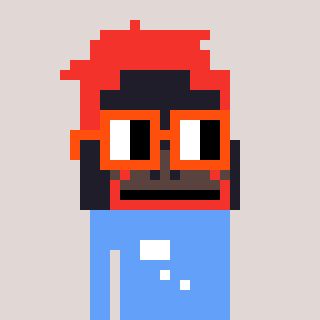
a pixel art character with square orange glasses, a orangutan-shaped head and a blue-colored body on a warm background